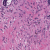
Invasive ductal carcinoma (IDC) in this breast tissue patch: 1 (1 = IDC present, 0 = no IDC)